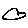
Label: cloud